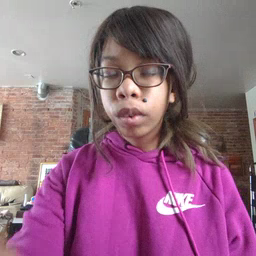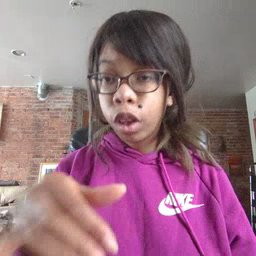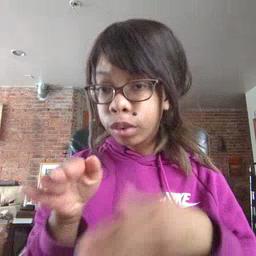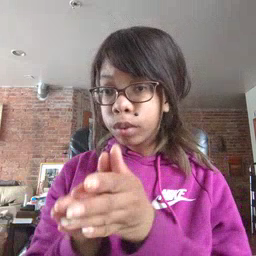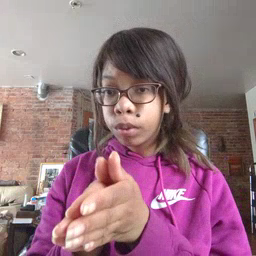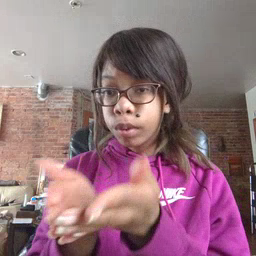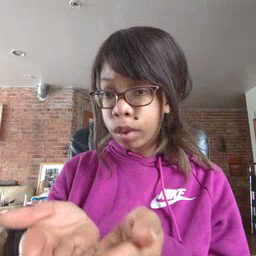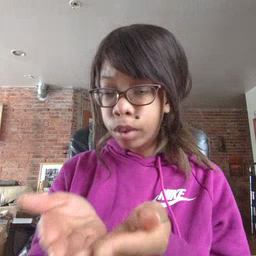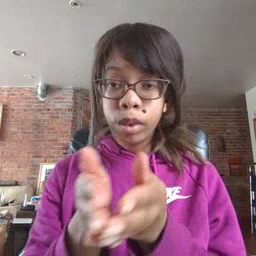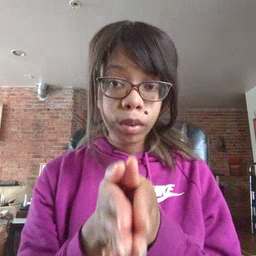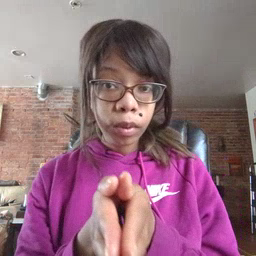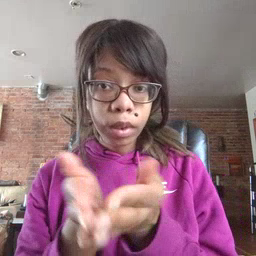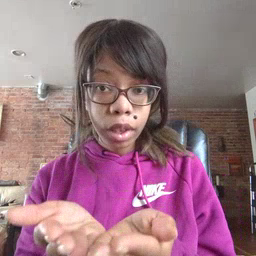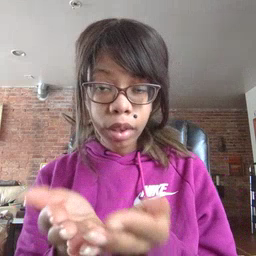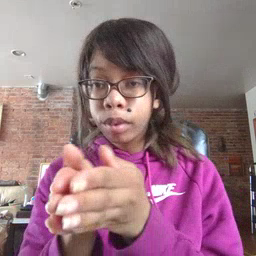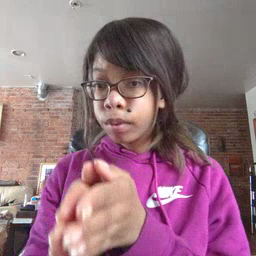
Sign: book